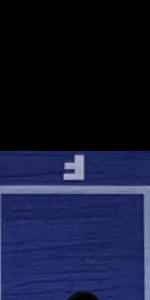
Label: Empty